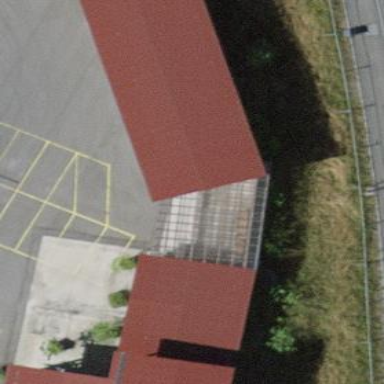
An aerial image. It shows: View of roof of building.